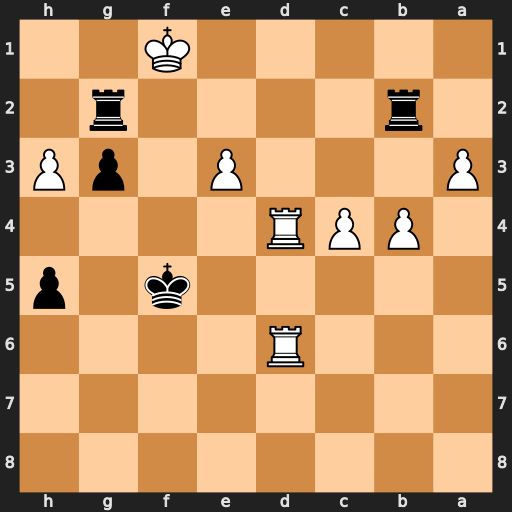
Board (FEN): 8/8/3R4/5k1p/1PPR4/P3P1pP/1r4r1/5K2
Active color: b
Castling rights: -
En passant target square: -
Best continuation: Rbf2+ Ke1 Rg1#